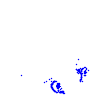
Particle: kaon